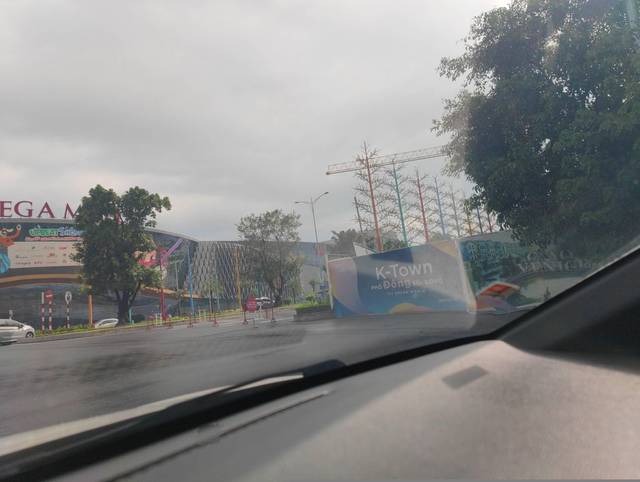
Region: Vietnam
Coordinates: 20.953, 105.975